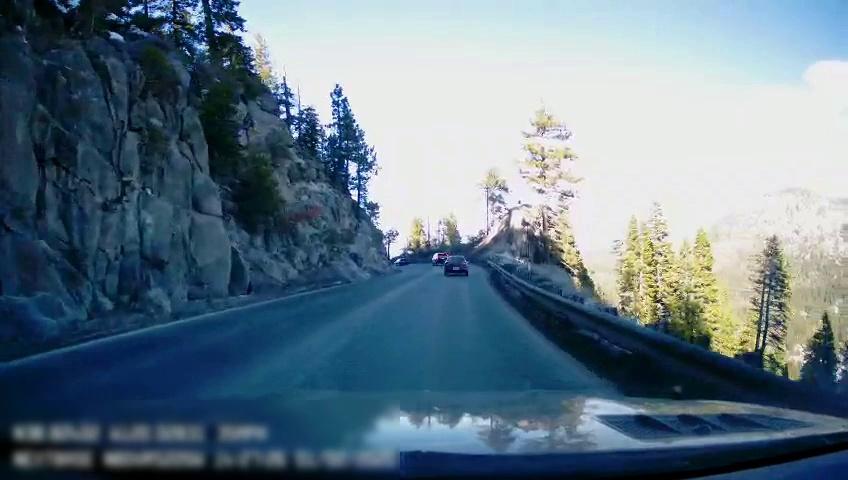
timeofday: Day
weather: Sunny
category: Drivable Space
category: Vehicles | SUV
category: Vehicles | Car
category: Lanes | Opposite Lane
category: Lanes | Opposite Lane
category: Lanes | Current Lane